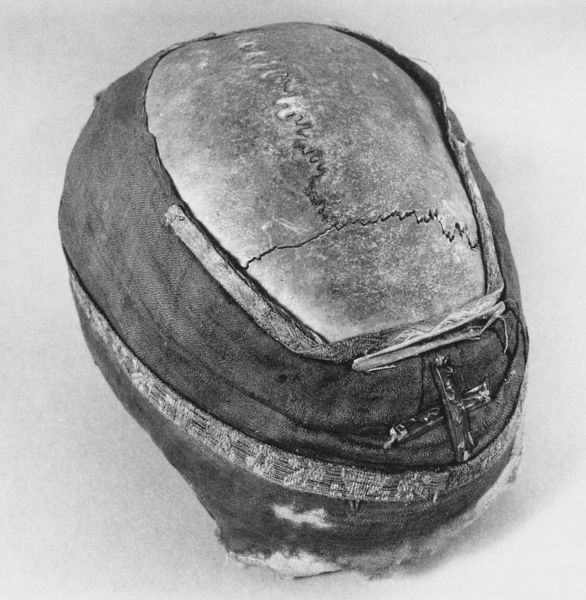
Titel: Schädelreliquie der hl. Barbara
Institution: Berlin, Kunstgewerbemuseum
Schlagwörter: kopf, frau, grau, holz, tuch, ball, haube, kappe, mütze, band, mensch, schädel, stein, bestickt, stickerei, stoff, oval, rund, sprung, kissen, bordüre, kopftuch, platte, naht, foto, fotografie, knochen, berlin, kreuz, schwarzweiss, loch, kugel, kalotte, schädeldecke, gebunden, heiliger, heilige, borde, textil, riß, reliquie, bruch, barbara, nähte, beschädigt, überreste, reliquiar, genäht, eingewickelt, mumie, eingenäht, umwickelt, knochennaht, sagittur